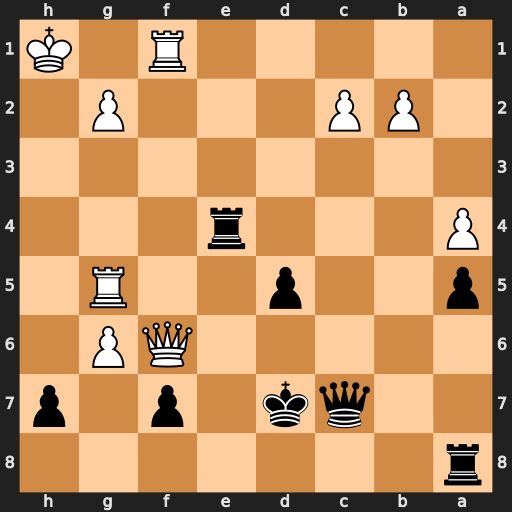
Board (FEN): r7/2qk1p1p/5QP1/p2p2R1/P3r3/8/1PP3P1/5R1K
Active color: b
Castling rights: -
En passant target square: -
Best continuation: Rh4+ Kg1 Qh2+ Kf2 Rf4+